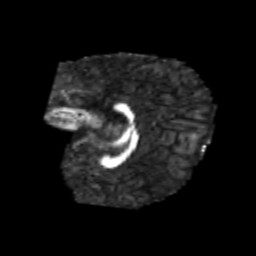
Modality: FA
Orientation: sagittal
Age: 6
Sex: male
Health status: healthy